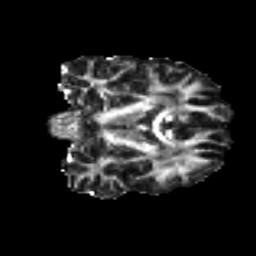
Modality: FA
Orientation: coronal
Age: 36
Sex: male
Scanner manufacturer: ge
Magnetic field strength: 3 T
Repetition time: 7.8 s
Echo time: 0.0618 s